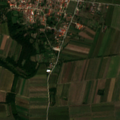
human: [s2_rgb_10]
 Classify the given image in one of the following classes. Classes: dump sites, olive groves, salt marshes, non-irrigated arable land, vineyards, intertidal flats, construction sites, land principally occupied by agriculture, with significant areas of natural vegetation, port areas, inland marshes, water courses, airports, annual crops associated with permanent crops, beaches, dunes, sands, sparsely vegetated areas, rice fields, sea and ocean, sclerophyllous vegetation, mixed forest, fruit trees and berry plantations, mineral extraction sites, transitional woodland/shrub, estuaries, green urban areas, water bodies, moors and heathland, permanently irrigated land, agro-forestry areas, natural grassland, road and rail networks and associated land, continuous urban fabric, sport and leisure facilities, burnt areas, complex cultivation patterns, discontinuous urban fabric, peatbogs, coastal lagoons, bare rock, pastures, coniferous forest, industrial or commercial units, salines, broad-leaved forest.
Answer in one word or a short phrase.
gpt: discontinuous urban fabric, non-irrigated arable land, land principally occupied by agriculture, with significant areas of natural vegetation